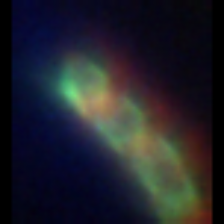
Taxon: Chaetoceros
Group: Diatoms